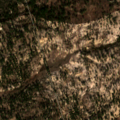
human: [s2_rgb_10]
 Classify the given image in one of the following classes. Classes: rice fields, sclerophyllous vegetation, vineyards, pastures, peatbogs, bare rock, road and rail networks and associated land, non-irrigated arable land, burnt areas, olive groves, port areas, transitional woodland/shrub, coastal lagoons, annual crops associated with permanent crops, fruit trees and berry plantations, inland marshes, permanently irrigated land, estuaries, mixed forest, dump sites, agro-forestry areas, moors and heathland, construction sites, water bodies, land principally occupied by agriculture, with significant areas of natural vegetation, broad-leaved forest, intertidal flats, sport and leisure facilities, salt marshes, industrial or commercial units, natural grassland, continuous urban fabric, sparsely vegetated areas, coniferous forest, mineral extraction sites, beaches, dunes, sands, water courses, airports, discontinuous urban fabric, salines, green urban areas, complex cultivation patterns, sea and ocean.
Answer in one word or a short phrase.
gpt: agro-forestry areas, coniferous forest, mixed forest, transitional woodland/shrub